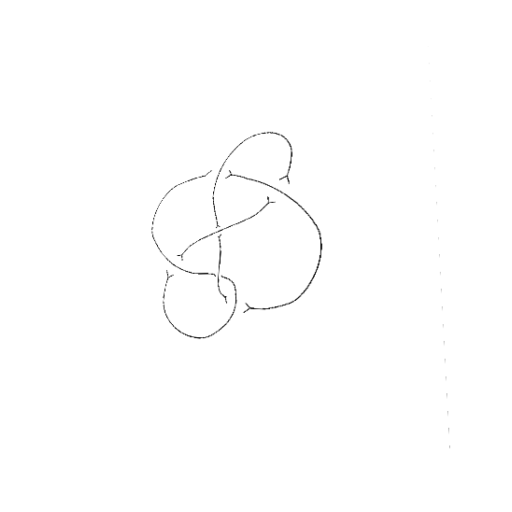
Crossing number: 6